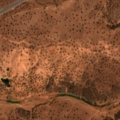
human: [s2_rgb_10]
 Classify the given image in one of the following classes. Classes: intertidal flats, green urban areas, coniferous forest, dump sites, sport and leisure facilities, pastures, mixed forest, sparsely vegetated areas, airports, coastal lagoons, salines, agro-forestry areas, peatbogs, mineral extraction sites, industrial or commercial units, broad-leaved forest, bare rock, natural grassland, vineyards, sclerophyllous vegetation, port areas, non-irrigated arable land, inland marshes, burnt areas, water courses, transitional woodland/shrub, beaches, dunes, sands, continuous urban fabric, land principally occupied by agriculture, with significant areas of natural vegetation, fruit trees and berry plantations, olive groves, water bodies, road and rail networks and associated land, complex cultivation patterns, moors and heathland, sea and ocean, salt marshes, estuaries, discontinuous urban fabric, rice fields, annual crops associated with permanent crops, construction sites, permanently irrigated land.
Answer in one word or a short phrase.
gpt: agro-forestry areas